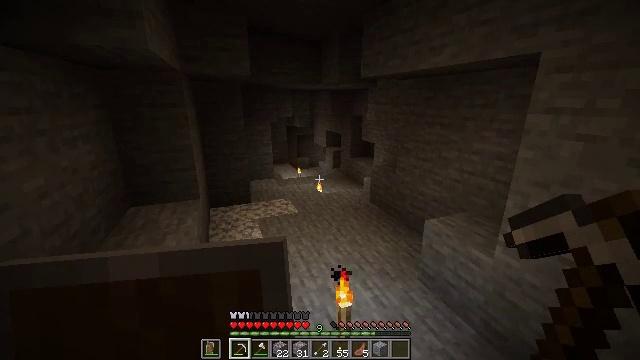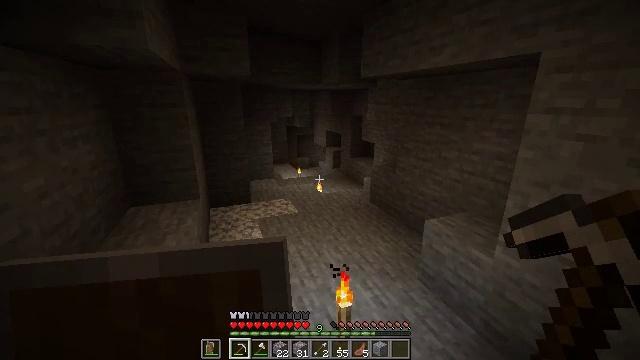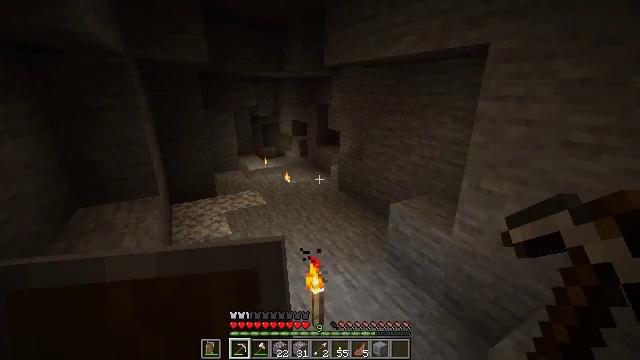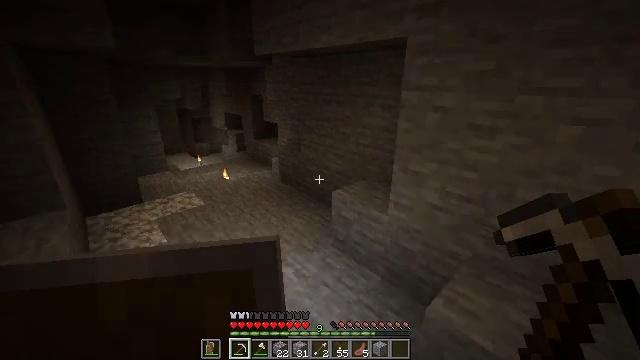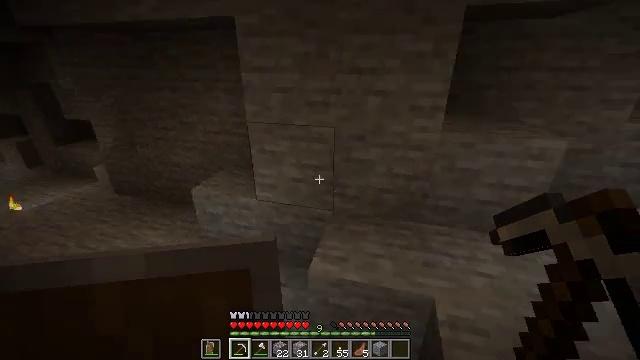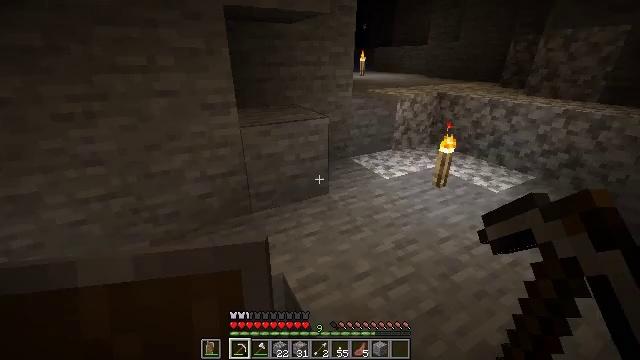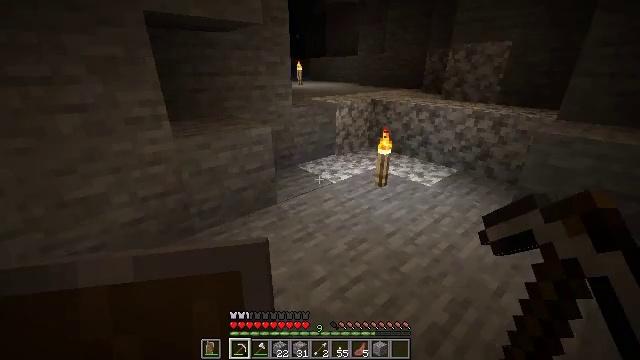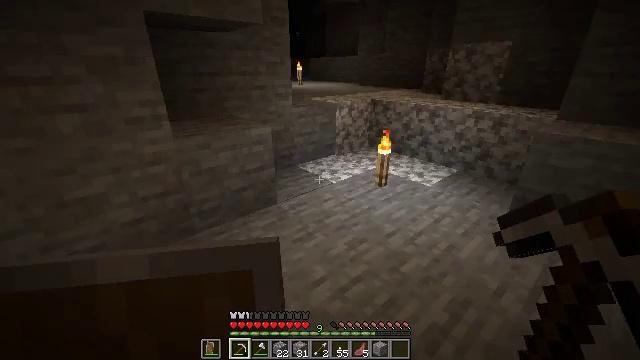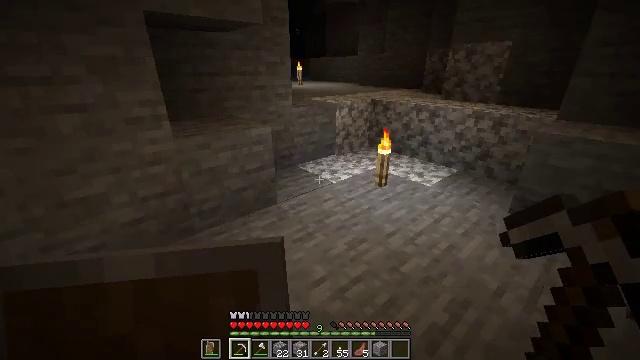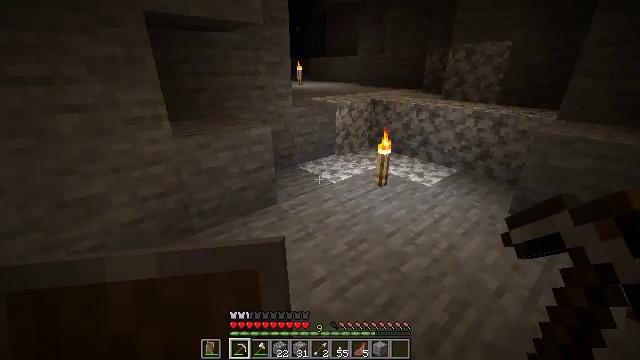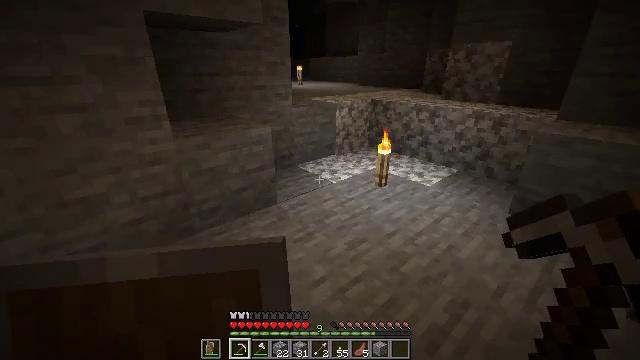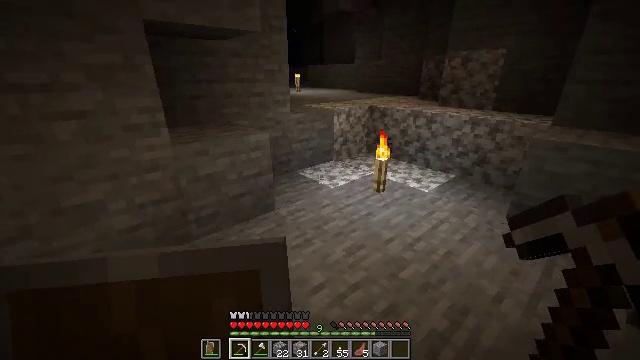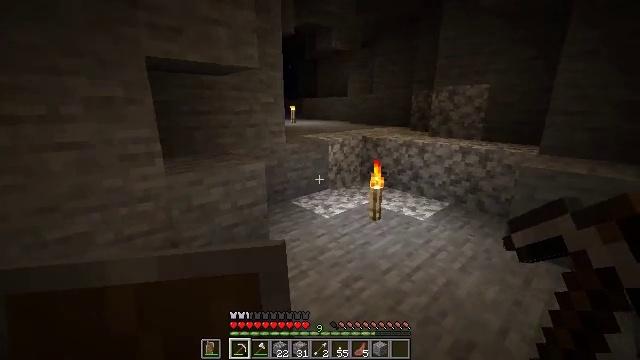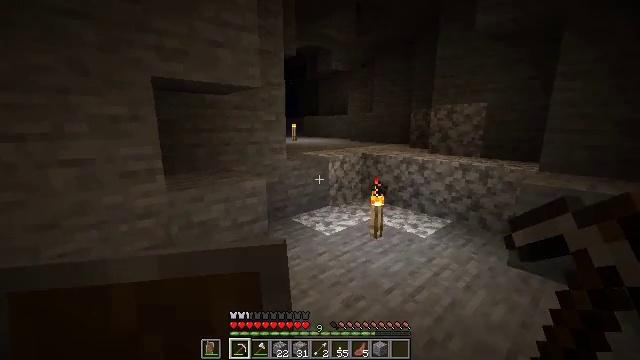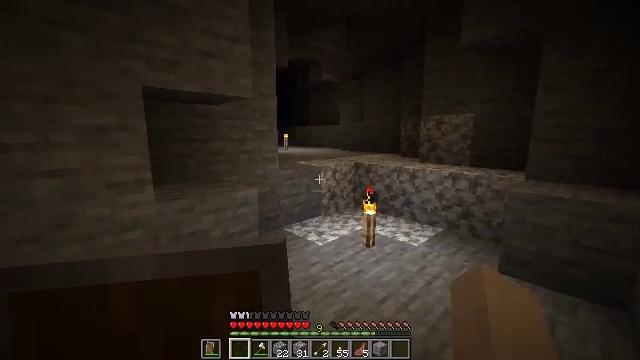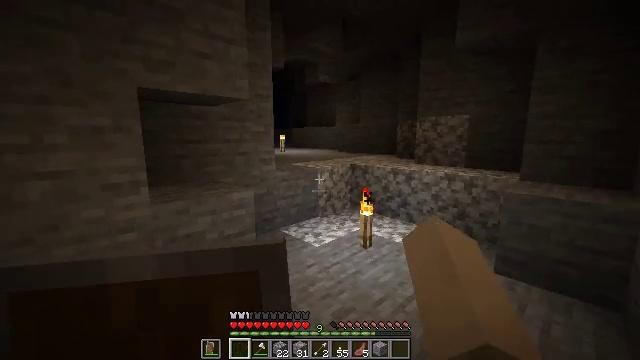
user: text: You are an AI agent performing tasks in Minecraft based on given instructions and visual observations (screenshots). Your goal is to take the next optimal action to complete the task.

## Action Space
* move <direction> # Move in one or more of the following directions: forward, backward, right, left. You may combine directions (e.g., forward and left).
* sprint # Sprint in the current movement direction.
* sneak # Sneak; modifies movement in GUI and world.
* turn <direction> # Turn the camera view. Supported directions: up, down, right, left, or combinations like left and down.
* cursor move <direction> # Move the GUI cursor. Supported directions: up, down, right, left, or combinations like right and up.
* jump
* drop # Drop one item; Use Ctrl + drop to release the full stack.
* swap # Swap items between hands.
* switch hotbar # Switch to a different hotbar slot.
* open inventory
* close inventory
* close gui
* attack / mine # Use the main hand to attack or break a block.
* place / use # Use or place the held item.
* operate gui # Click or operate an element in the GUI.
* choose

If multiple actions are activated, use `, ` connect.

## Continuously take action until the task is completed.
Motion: motion action
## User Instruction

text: Drop an iron pickaxe.
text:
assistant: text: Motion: no_op
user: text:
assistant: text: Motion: turn right and down
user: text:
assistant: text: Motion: turn right and down
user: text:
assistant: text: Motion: turn right and down
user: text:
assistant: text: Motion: turn right
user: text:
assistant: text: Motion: turn right and up
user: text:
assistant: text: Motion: no_op
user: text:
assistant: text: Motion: no_op
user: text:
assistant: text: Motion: no_op
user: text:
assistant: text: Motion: no_op
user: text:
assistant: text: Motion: turn up
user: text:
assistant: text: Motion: turn right and up
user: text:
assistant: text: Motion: turn up
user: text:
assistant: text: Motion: turn right and up, drop
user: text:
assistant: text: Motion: drop
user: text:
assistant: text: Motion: move forward
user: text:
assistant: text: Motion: move forward
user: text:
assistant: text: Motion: move forward
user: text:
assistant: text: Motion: no_op